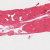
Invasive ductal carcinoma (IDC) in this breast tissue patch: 0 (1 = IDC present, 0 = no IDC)